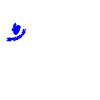
Particle: electron